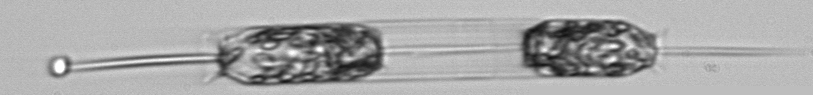
Label: Ditylum_brightwellii